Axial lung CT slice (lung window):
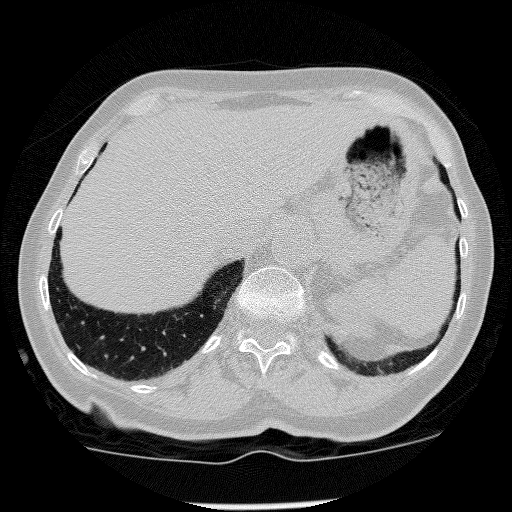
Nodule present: no